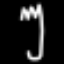
Label: fork